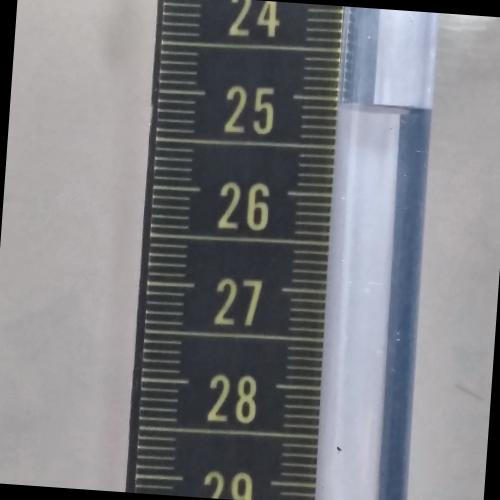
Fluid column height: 25.1 cm